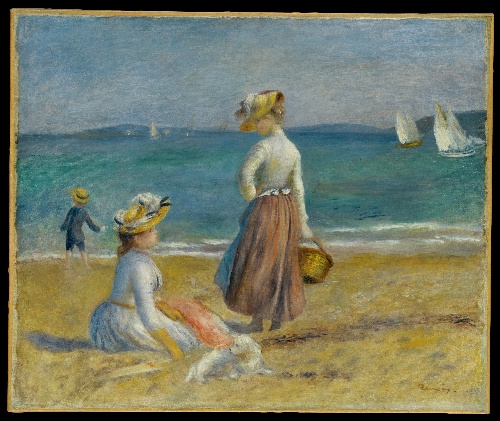
Title: Figures on the Beach
Artist: Auguste Renoir
Artist bio: French, Limoges 1841–1919 Cagnes-sur-Mer
Date: 1890
Object type: Painting
Classification: Paintings
Medium: Oil on canvas
Dimensions: 20 3/4 x 25 1/4 in. (52.7 x 64.1 cm)
Department: Robert Lehman Collection
Credit line: Robert Lehman Collection, 1975
Accession year: 1975
Repository: Metropolitan Museum of Art, New York, NY
Tags: Women|Dogs|Beaches|Boats